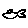
Label: fish